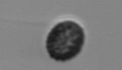
Label: Pseudochattonella_farcimen